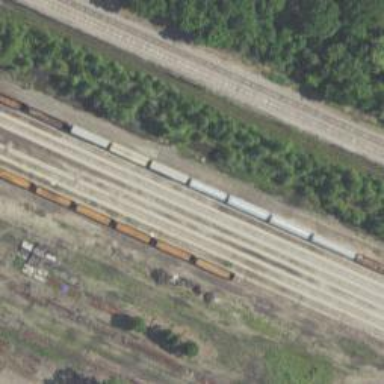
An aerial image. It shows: Railway siding with rails.